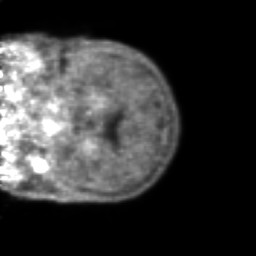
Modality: PET
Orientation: coronal
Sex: male
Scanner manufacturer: ge